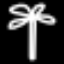
Label: palm tree